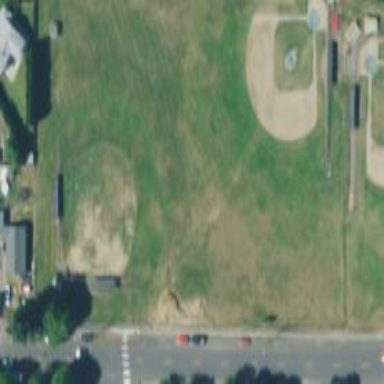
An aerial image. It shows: Baseball pitch for leisure land.